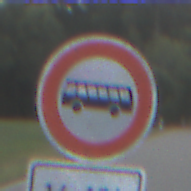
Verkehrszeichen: VerbotKraftomnibusse
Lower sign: ZeitangabenOhneBeschraenkungAufWochentage1
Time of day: SunriseSunset
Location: Outdoor (Nature)
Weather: PartlyCloudy
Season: NotSpecified
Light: Natural